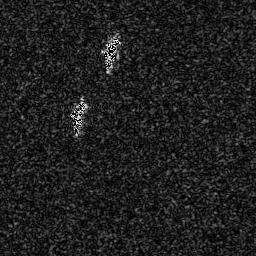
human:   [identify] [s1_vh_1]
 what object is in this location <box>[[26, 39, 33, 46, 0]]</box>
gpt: <ref>1 small ship at the center</ref>

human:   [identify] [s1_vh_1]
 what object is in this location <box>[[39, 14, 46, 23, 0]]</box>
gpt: <ref>1 small ship at the top</ref>